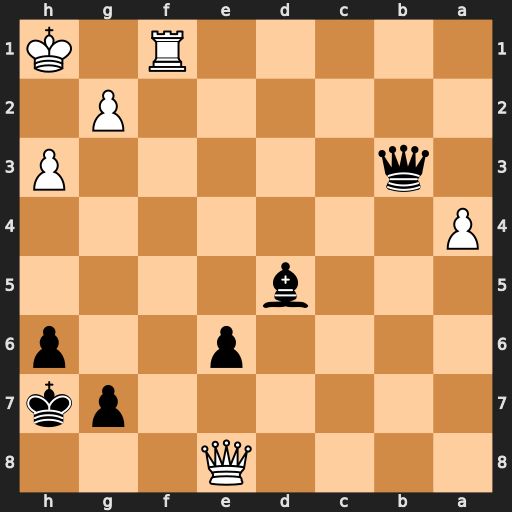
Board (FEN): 4Q3/6pk/4p2p/3b4/P7/1q5P/6P1/5R1K
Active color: b
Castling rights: -
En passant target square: -
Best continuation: Qxh3+ Kg1 Qxg2#